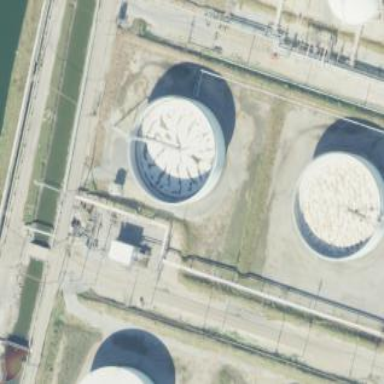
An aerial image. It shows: Storage tank created as man-made structure.